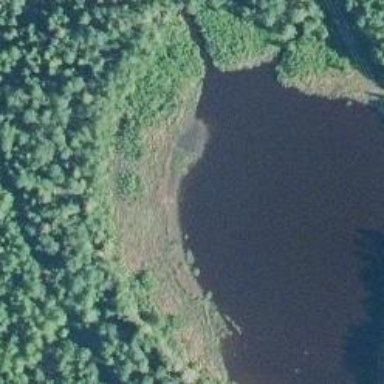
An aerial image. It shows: Lake with natural water.